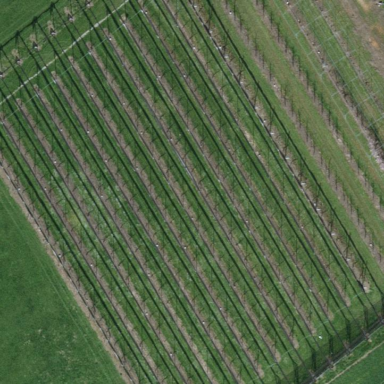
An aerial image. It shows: Orchard.